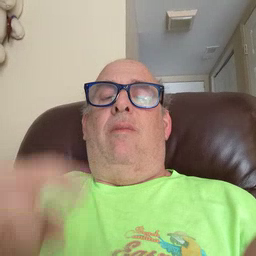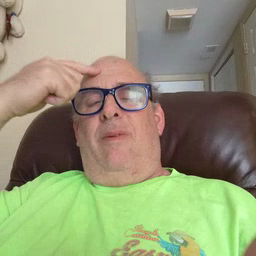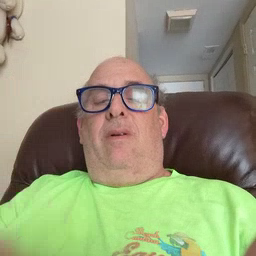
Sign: penny